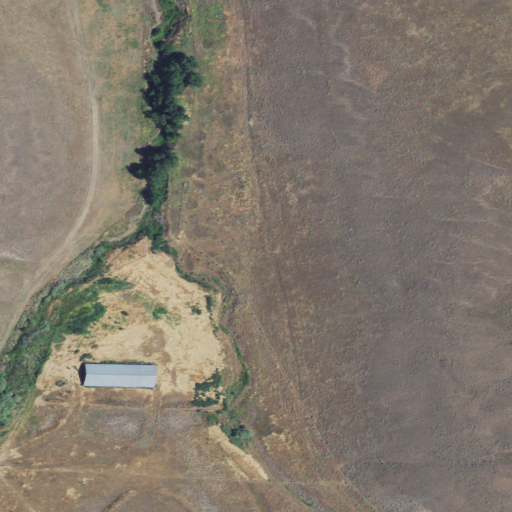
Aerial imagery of valley in Oregon named Harrington Canyon containing grassland, shrub, and open development